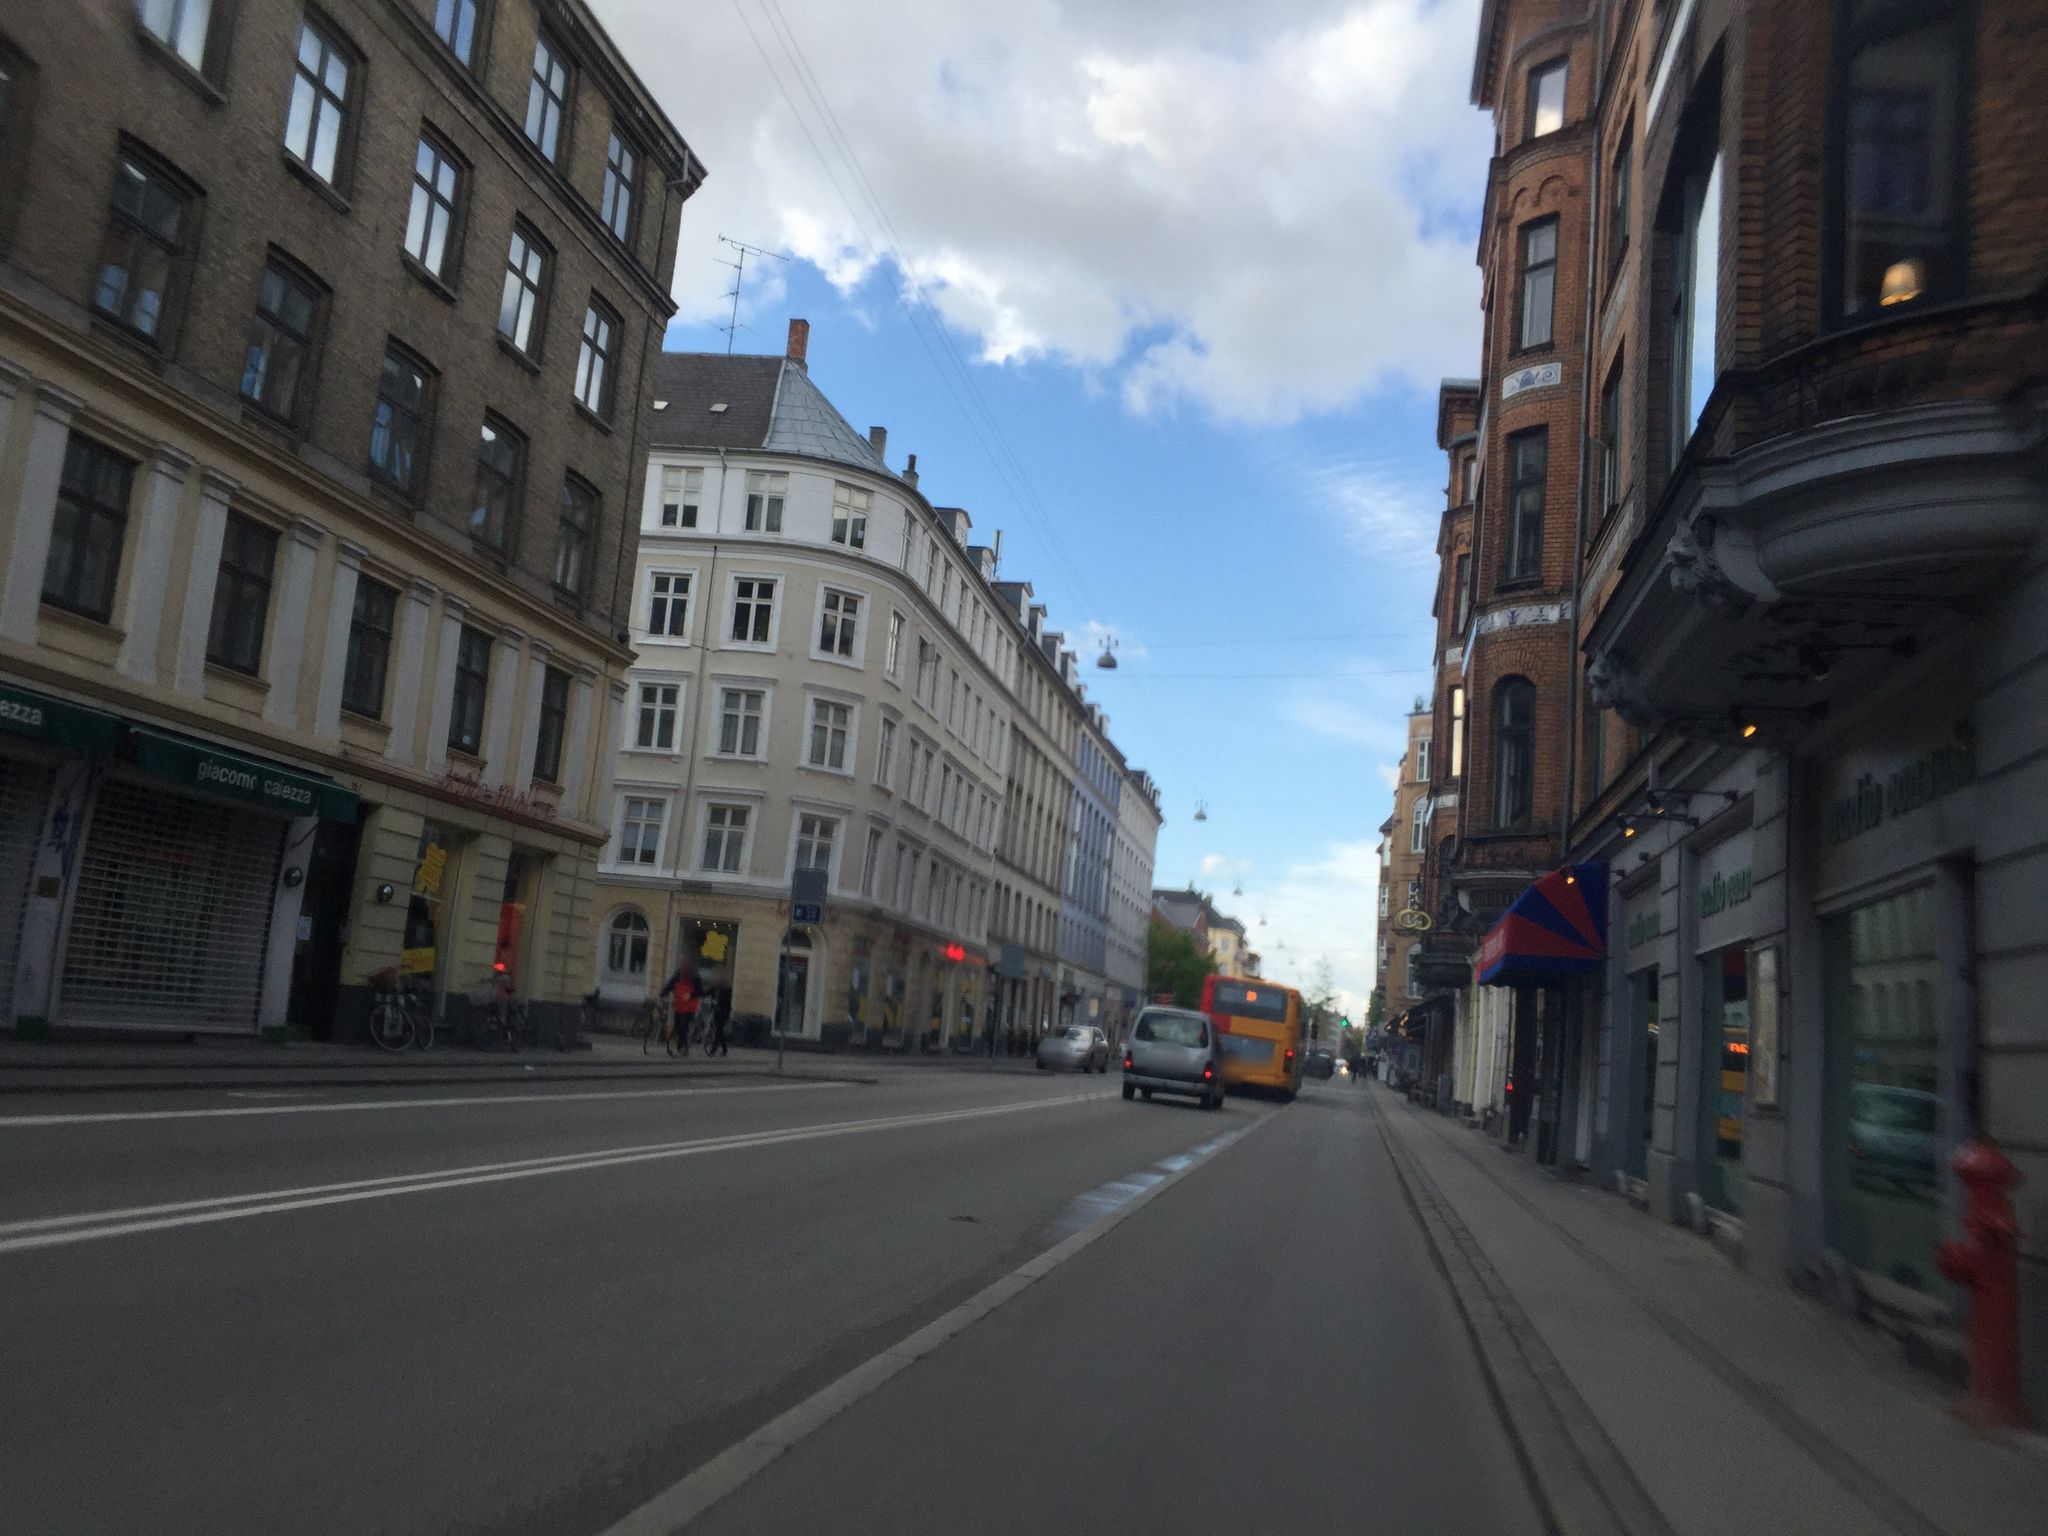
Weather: clear
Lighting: day
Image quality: good
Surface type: driving surface
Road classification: tertiary
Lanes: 2
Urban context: urban centre
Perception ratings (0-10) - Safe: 2.71, Lively: 8.43, Beautiful: 7.86, Boring: 1.91, Depressing: 4.15, Wealthy: 7.02